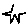
Label: star